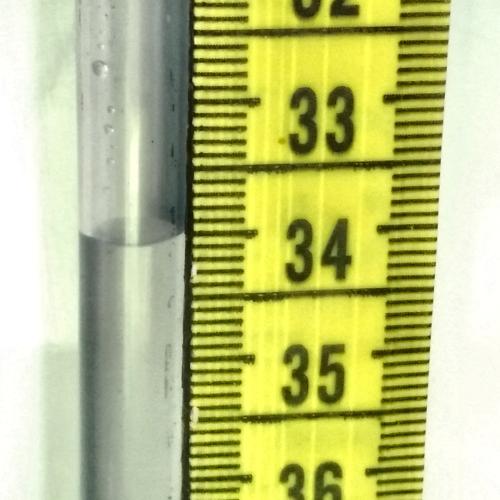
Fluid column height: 34.0 cm